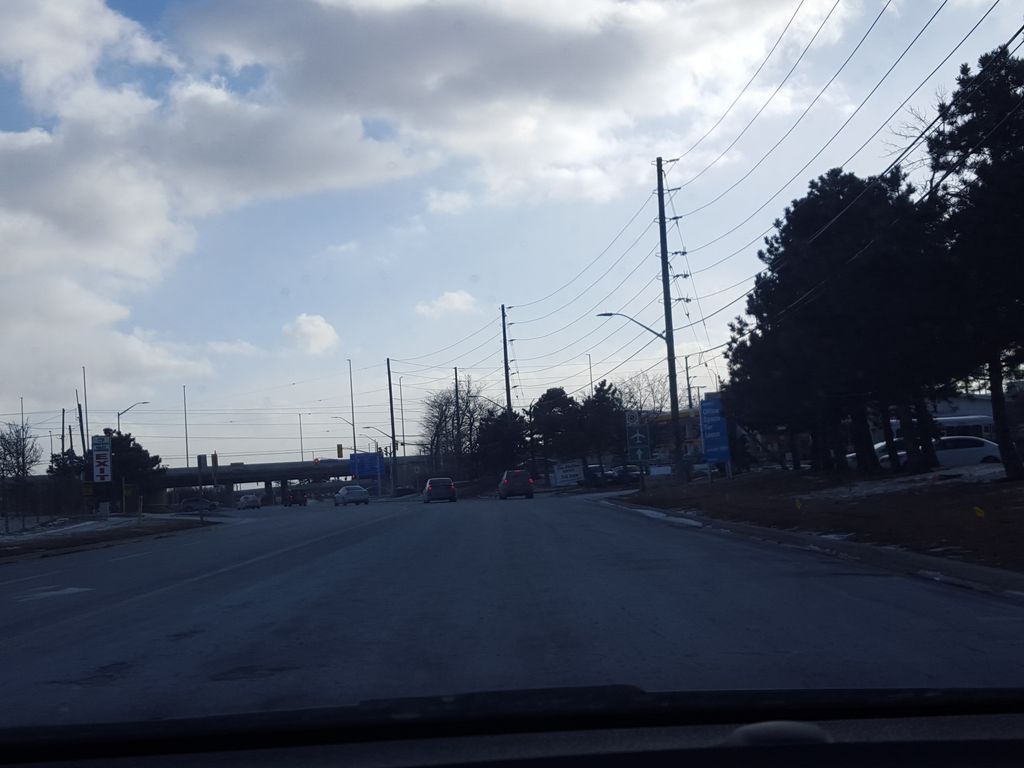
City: toronto